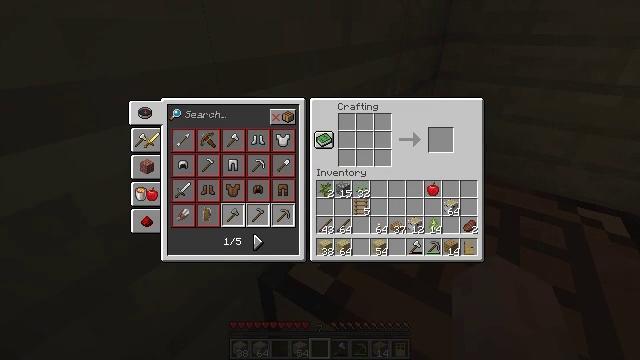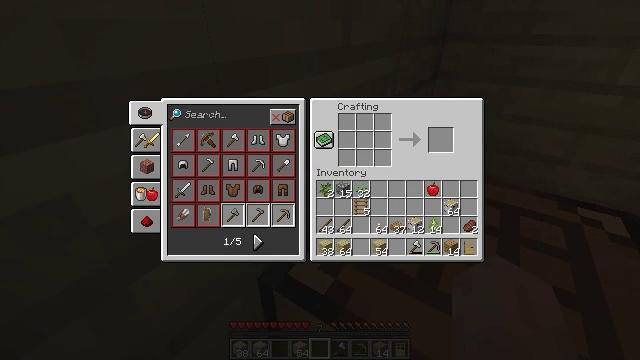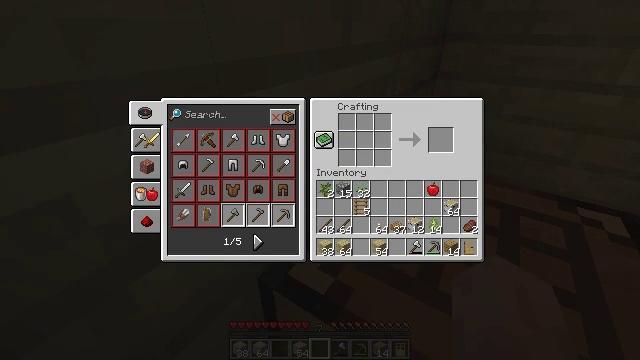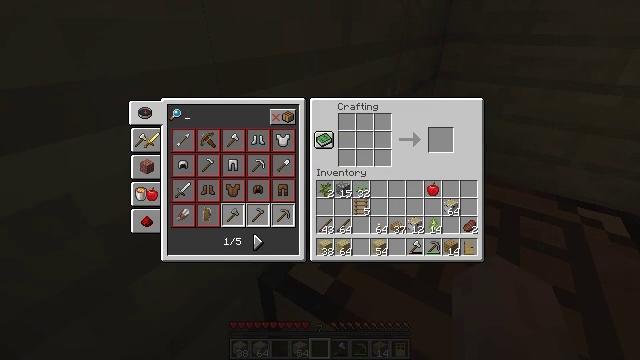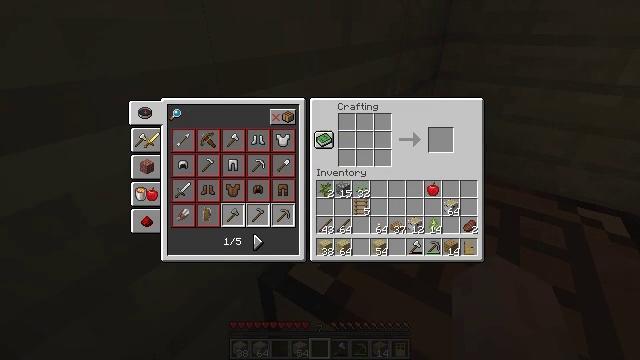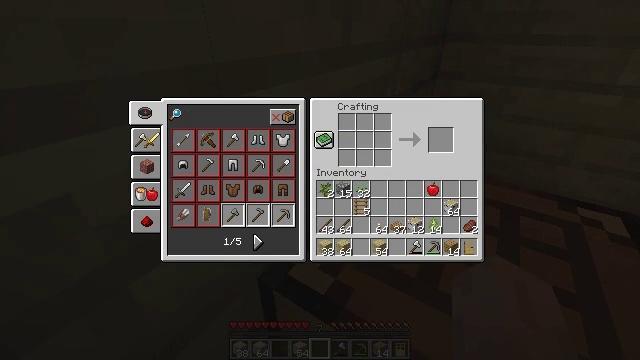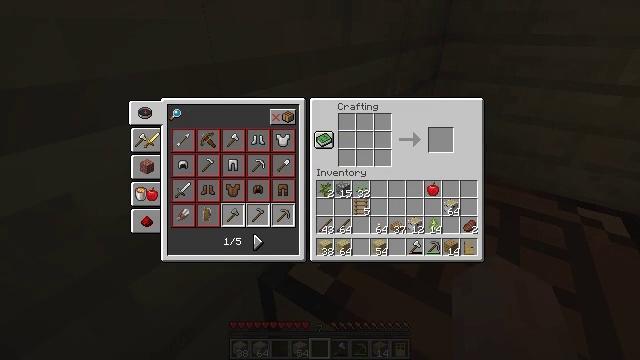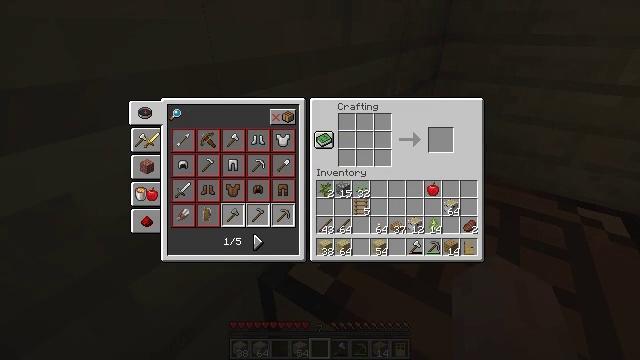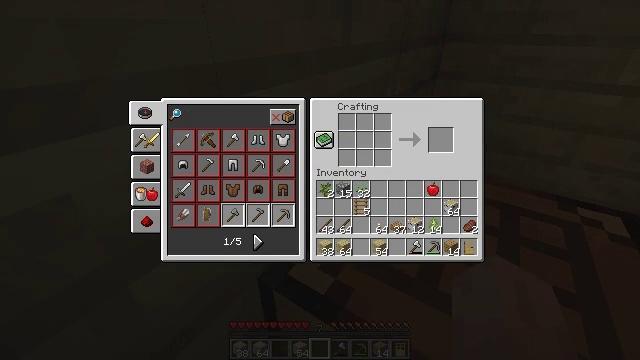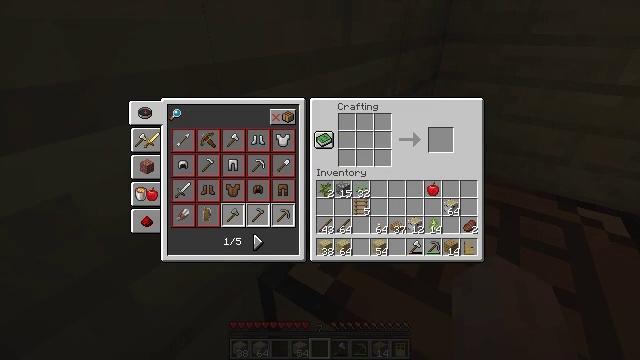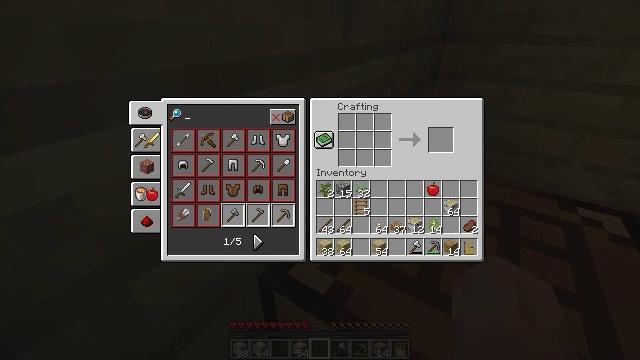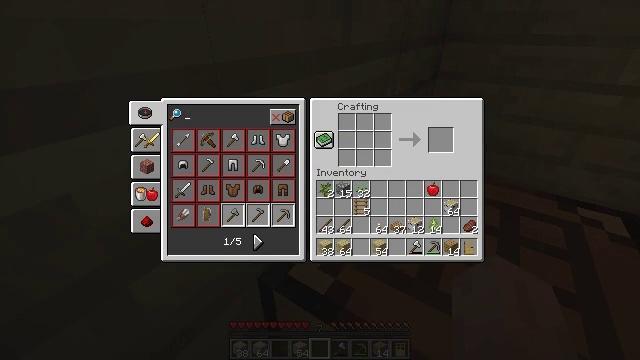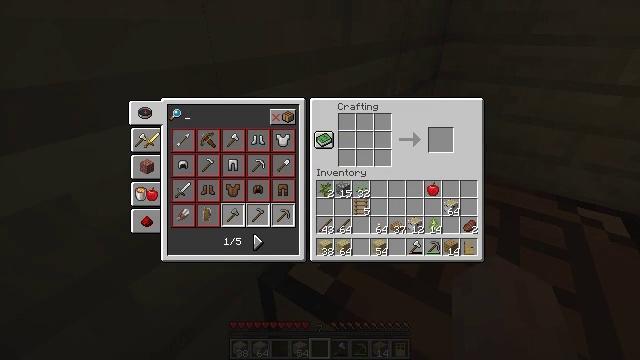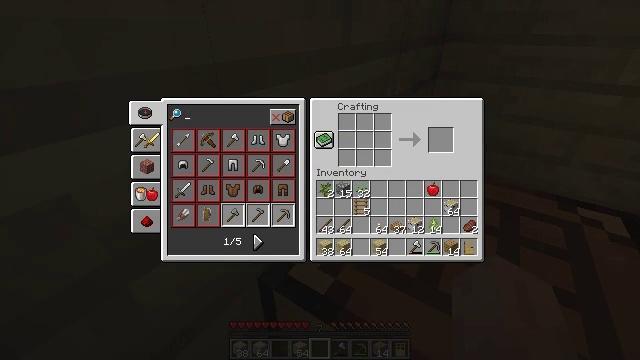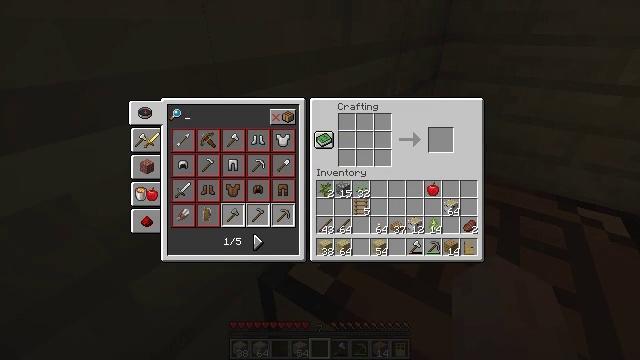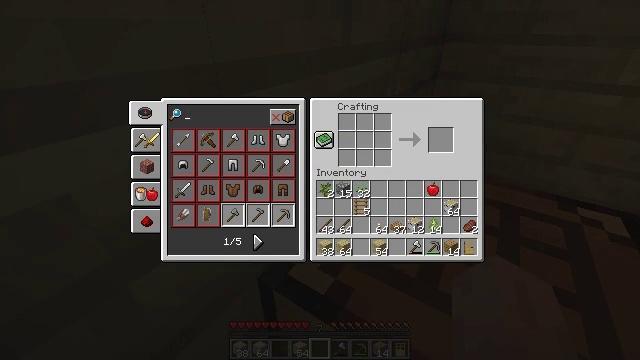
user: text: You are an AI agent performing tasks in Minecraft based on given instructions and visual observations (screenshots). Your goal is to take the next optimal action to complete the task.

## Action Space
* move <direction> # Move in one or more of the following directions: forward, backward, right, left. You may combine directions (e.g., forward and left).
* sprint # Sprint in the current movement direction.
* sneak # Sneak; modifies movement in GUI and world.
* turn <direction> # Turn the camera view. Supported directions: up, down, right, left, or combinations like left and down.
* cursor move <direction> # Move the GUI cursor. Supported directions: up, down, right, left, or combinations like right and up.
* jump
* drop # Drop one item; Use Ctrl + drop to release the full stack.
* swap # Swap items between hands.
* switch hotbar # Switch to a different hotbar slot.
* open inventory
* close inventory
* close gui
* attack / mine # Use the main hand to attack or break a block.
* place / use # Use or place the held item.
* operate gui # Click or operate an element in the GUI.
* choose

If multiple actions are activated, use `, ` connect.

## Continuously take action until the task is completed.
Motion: motion action
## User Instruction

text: Craft a birch fence.
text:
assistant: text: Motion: no_op
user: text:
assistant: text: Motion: no_op
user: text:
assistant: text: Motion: operate gui
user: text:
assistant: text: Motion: operate gui
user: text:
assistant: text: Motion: operate gui
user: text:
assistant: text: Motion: no_op
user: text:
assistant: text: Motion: no_op
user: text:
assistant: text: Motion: no_op
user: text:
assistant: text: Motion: no_op
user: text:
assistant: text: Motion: no_op
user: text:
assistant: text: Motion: no_op
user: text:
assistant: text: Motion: no_op
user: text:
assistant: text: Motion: no_op
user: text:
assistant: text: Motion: no_op
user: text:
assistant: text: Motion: no_op
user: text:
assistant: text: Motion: no_op
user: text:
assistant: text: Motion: no_op
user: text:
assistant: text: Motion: no_op
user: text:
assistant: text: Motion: no_op
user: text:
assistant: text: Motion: no_op
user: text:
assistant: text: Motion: no_op
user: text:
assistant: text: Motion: no_op
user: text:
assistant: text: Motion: no_op
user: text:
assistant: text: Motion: no_op
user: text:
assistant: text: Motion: no_op
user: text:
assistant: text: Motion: no_op
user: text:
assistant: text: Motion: no_op
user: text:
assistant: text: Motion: no_op
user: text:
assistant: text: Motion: no_op
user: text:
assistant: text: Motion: no_op